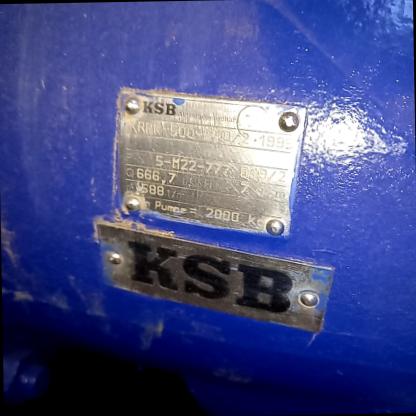
Klasa: tabliczka-znamionowa